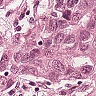
Metastatic tissue present: yes